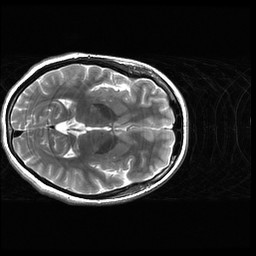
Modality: T2w
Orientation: axial
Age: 20
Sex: female
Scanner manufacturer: ge
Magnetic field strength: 3 T
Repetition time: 5.192 s
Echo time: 0.1003 s